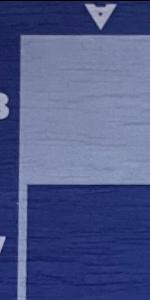
Label: Empty